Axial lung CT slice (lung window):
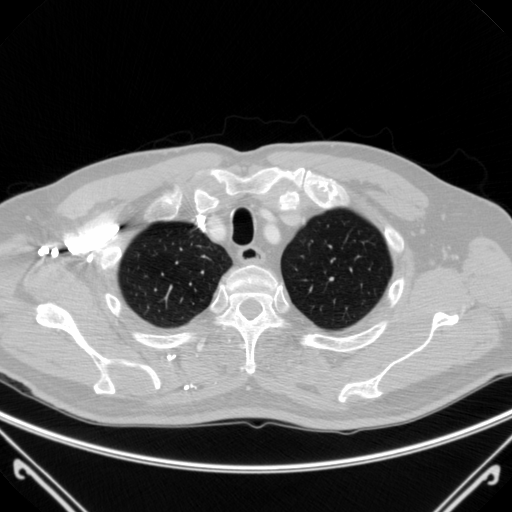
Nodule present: no